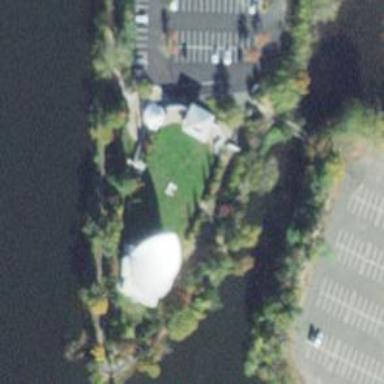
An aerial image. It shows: Theatre.